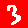
Digit: 3